Question: I want to create a slider with stripes effect like in the image below:

How do they "cut" the image in a number of stripes?
Link to the actual example slider: <URL>
I searched on the internet but the tutorials only reffer to simple effects as sliding or fading which I know how to implement
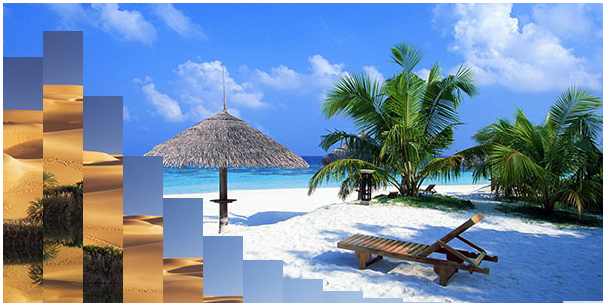
Answer: I've seen this done a couple of places ...
The general idea for these effects, is to create a series of elements that align the image within them to the appropriate part of the transitioning image.
This could be done a couple of ways. Either using background-image settings in css. or putting img elements inside each strip, and setting the positioning to absolute and the left to a negative offset matching the strips position. you then animate the strips. Once the animation is complete, remove all the strips and replace with the original image.
hopefully this points you in the right direction. Let me know if it doesn't make sense.
as for curved cuts - this could be a bit tricker to pull off with html/javascript ... however you could possibly use border-radius to cut the corners of the strips. doing so with large numbers - eg 100px radius, you could possibly pull off circles.
another alternative perhaps would be using SVGs with background images - but i haven't tried mixing those together - you'd need to look into that.